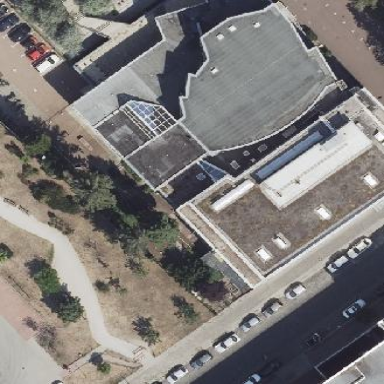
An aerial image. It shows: Religious building.